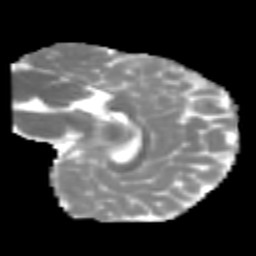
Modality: MD
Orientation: sagittal
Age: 6
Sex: male
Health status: healthy